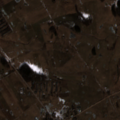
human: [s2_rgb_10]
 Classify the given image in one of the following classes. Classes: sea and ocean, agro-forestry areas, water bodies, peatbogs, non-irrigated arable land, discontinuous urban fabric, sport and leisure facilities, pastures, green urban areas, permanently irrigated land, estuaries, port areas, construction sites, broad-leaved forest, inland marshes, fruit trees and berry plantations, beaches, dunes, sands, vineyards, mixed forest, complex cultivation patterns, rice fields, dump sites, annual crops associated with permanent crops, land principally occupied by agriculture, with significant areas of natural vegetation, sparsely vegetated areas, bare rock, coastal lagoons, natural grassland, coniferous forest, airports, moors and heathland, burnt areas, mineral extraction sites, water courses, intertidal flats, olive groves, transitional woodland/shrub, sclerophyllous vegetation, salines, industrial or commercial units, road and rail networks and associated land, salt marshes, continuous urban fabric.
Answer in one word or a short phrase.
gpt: discontinuous urban fabric, non-irrigated arable land, pastures, complex cultivation patterns